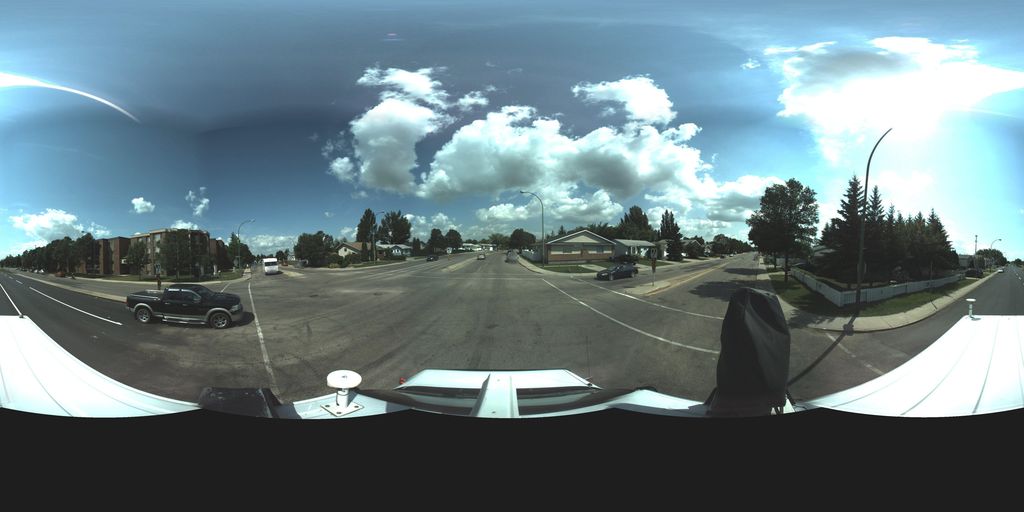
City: saskatoon